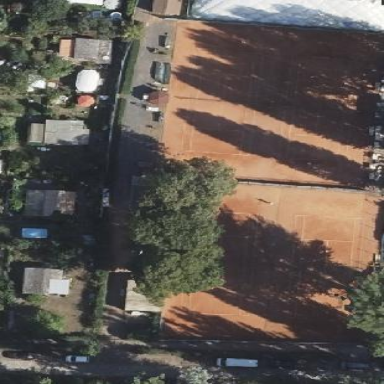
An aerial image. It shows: Tennis court on pitch designated for leisure land.